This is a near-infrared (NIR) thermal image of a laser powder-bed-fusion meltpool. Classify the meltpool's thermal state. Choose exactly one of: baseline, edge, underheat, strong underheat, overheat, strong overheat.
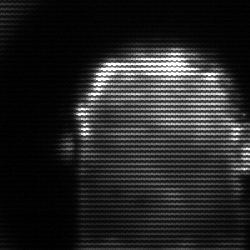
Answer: baseline